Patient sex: M
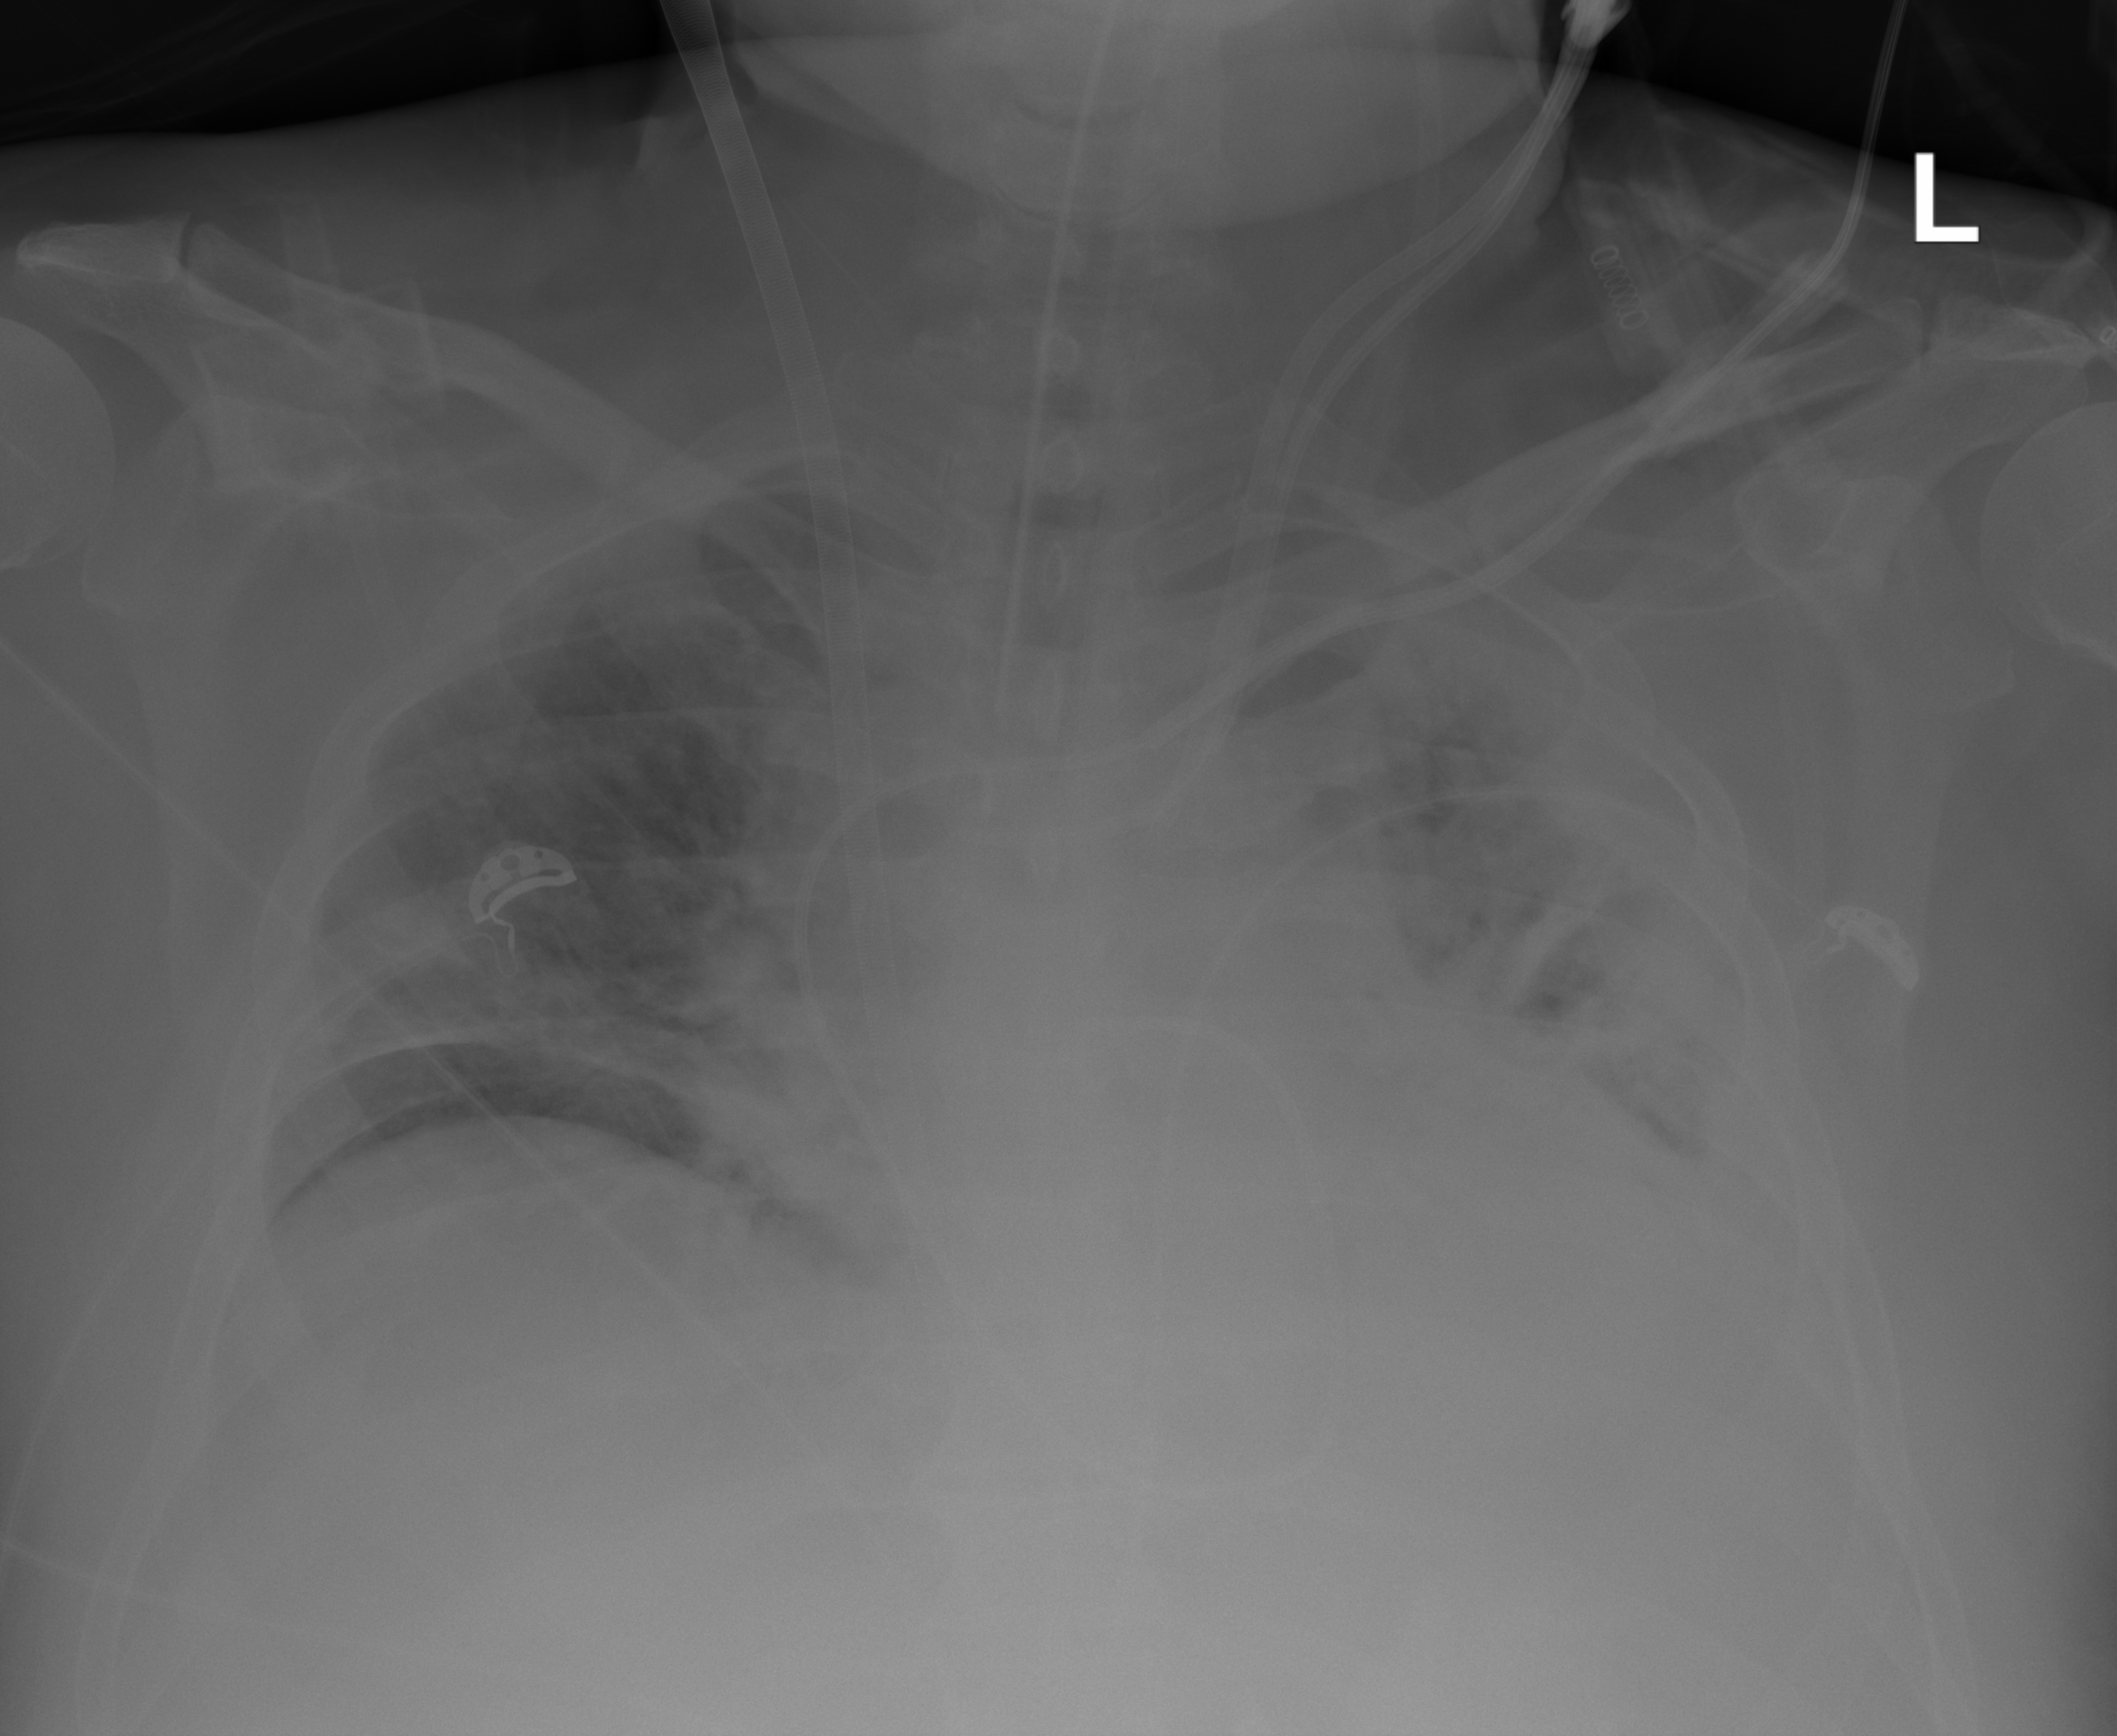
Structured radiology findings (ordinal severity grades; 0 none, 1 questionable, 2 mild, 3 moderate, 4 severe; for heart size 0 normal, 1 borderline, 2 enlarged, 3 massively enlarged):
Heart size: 2
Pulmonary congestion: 3
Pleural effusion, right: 0
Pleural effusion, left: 2
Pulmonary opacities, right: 2
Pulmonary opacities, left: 3
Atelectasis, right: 2
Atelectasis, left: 2